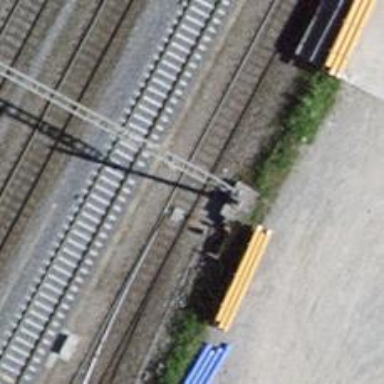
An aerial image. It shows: Railway switch.